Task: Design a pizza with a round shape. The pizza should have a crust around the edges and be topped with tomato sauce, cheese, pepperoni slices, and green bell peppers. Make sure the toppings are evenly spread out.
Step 280:
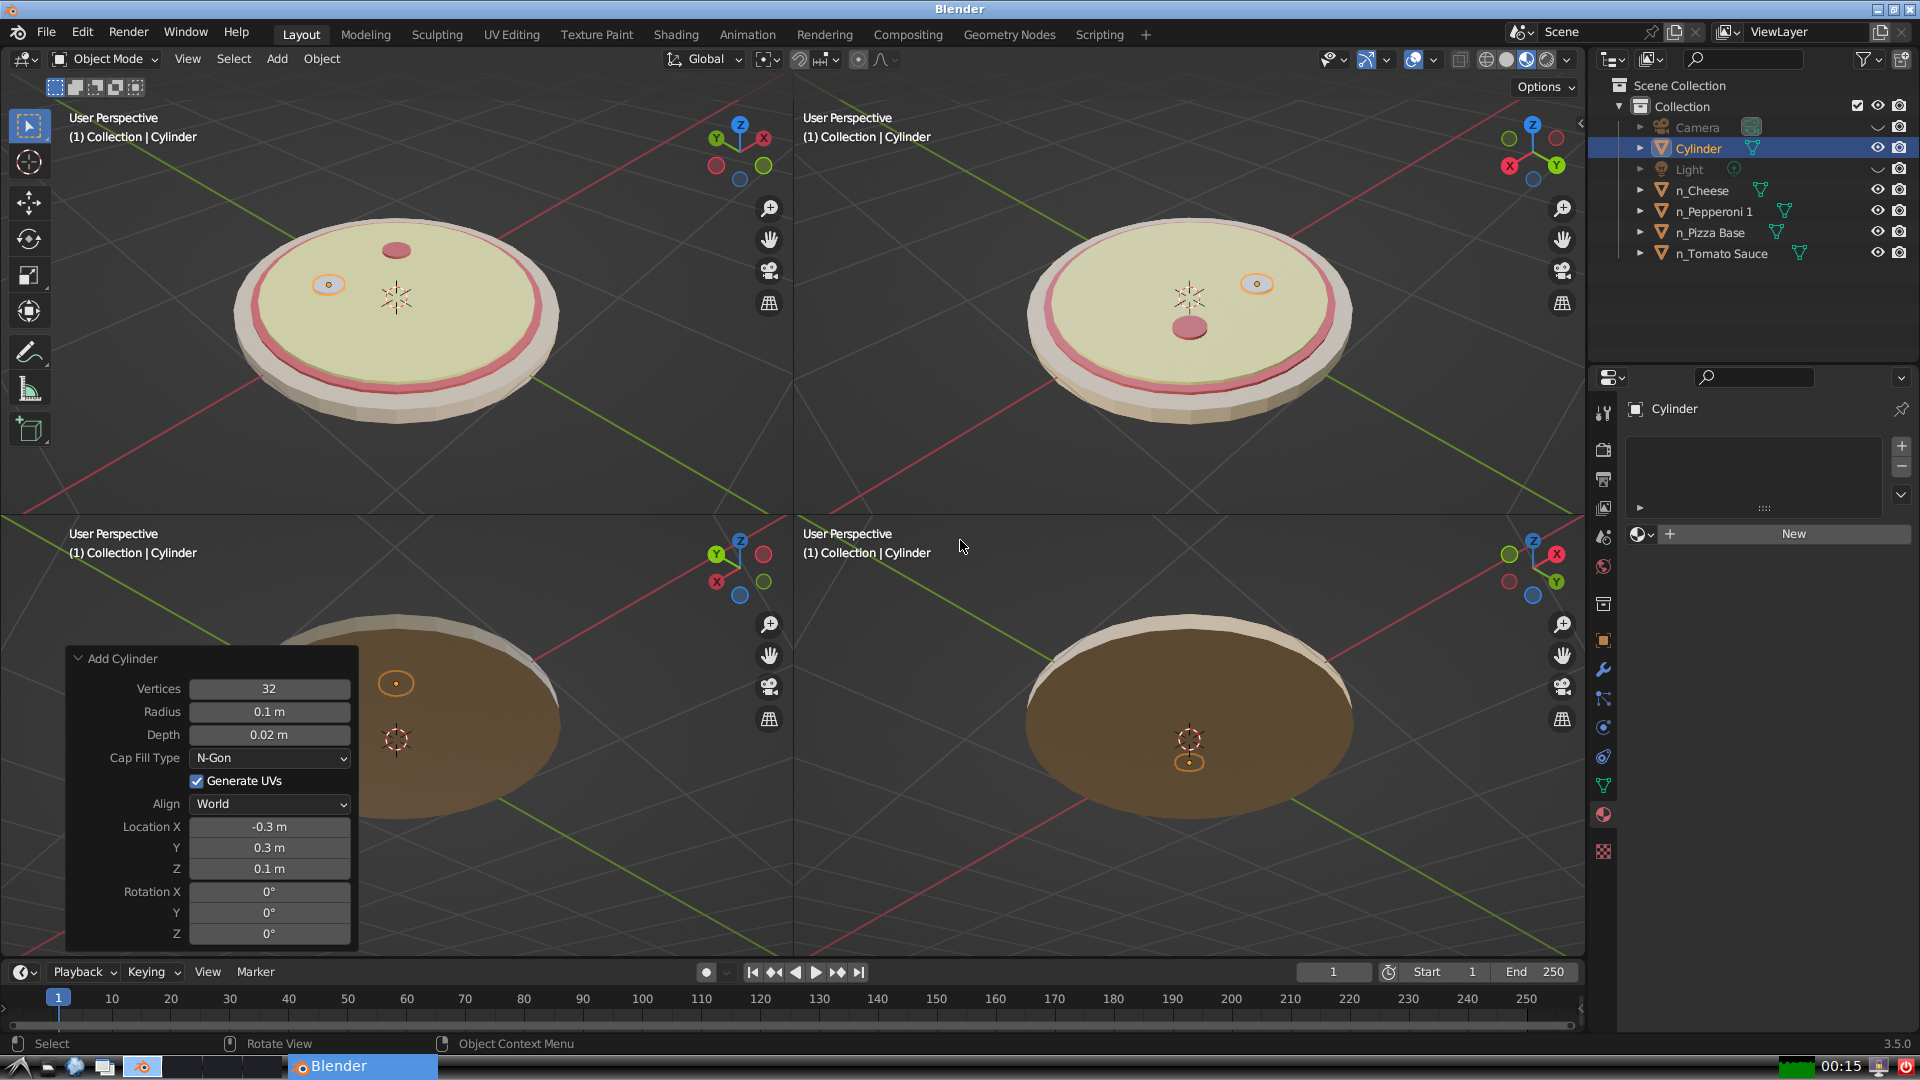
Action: {"key_press": ['Ctrl, Home']}